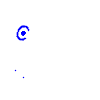
Particle: pion